Interaction volume radius: 10 \u00c5
Interaction volume height: 35 \u00c5
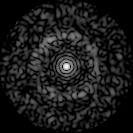
Disorder parameter: 0.8399